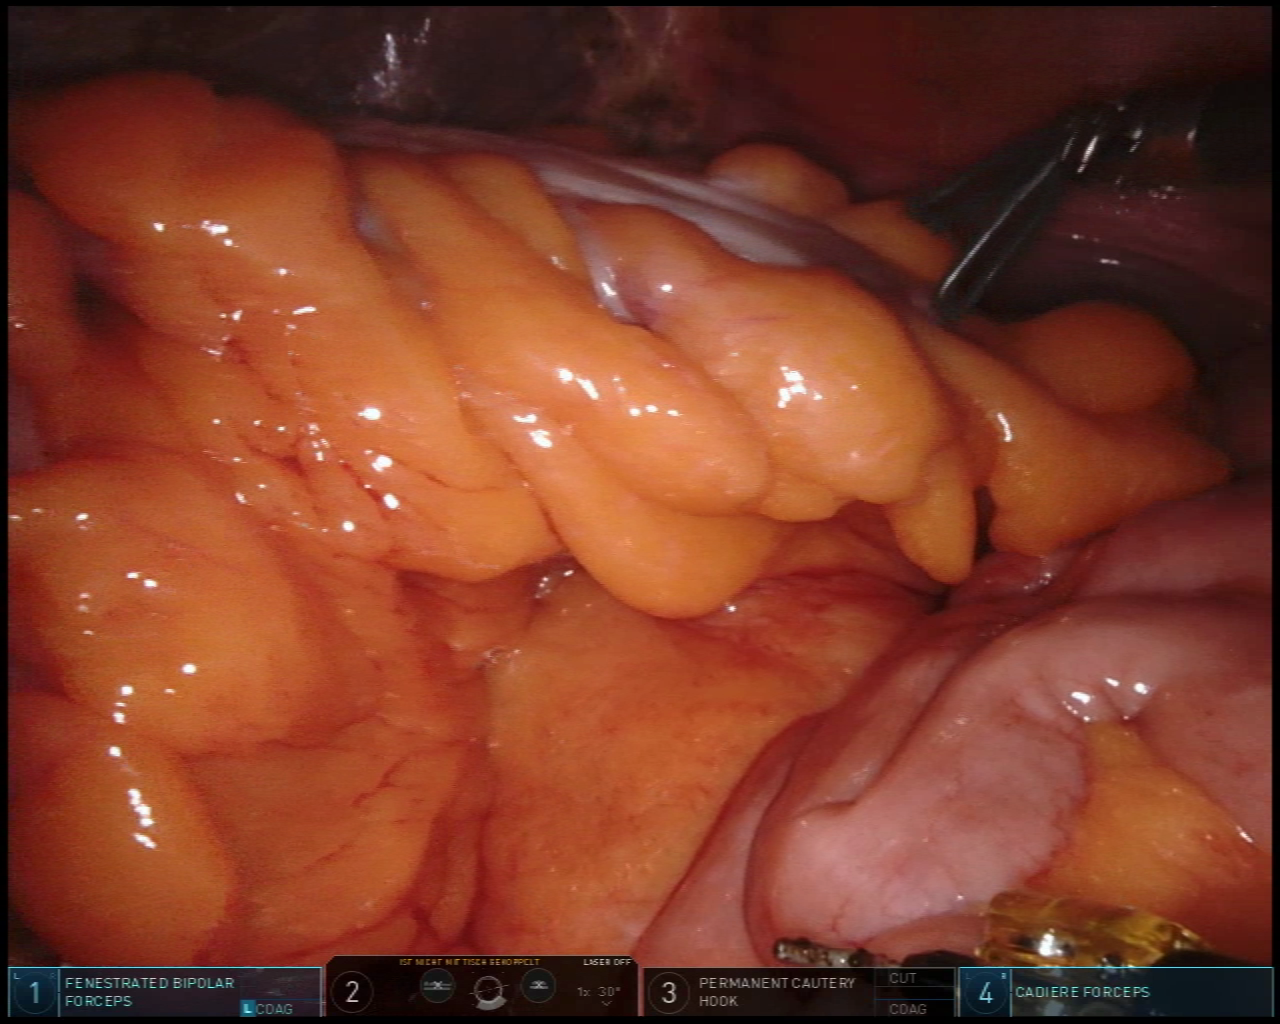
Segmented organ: colon
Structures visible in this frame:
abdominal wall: yes
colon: yes
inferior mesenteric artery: no
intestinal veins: no
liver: no
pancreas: no
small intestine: yes
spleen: no
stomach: no
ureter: no
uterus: no
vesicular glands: no